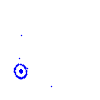
Particle: proton